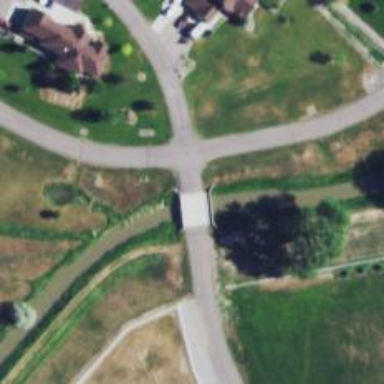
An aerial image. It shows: Residential road with bridge.